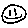
Label: smiley face